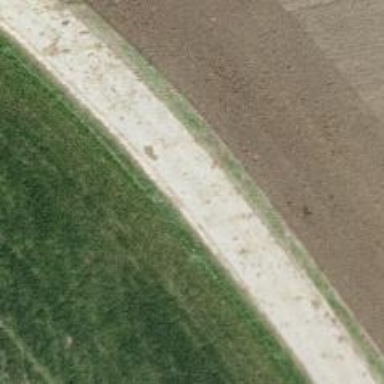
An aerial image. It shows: Concrete track with grade 1 quality.